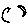
Label: moon